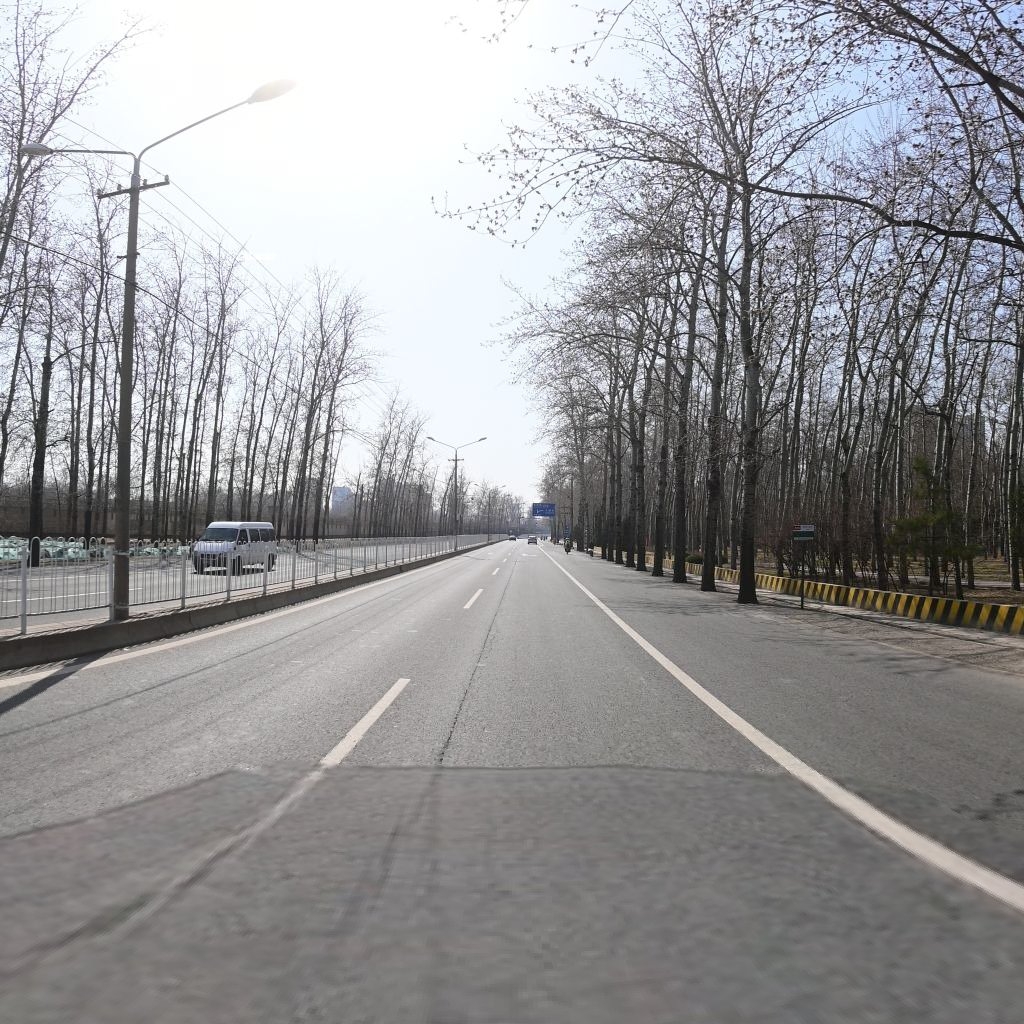
Region: Chaoyang
Road damage annotations: longitudinal crack